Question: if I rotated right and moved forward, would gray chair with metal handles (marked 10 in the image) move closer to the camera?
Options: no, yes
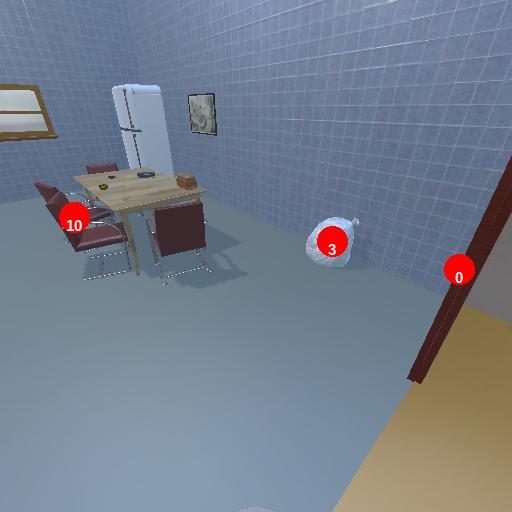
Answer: no